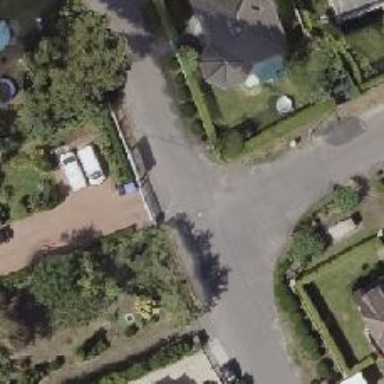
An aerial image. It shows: Asphalt road in residential area.